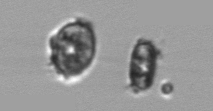
Label: Thalassiosira